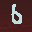
Label: 6